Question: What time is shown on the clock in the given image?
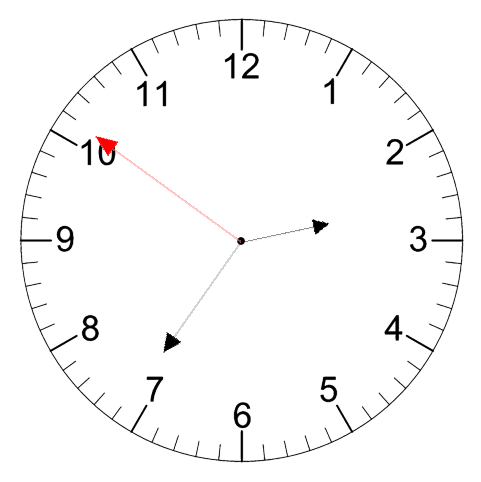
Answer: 02:35:51